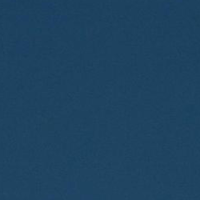
EUNIS habitat code: 14
Species observed at this site:
Rubus saxatilis